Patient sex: M
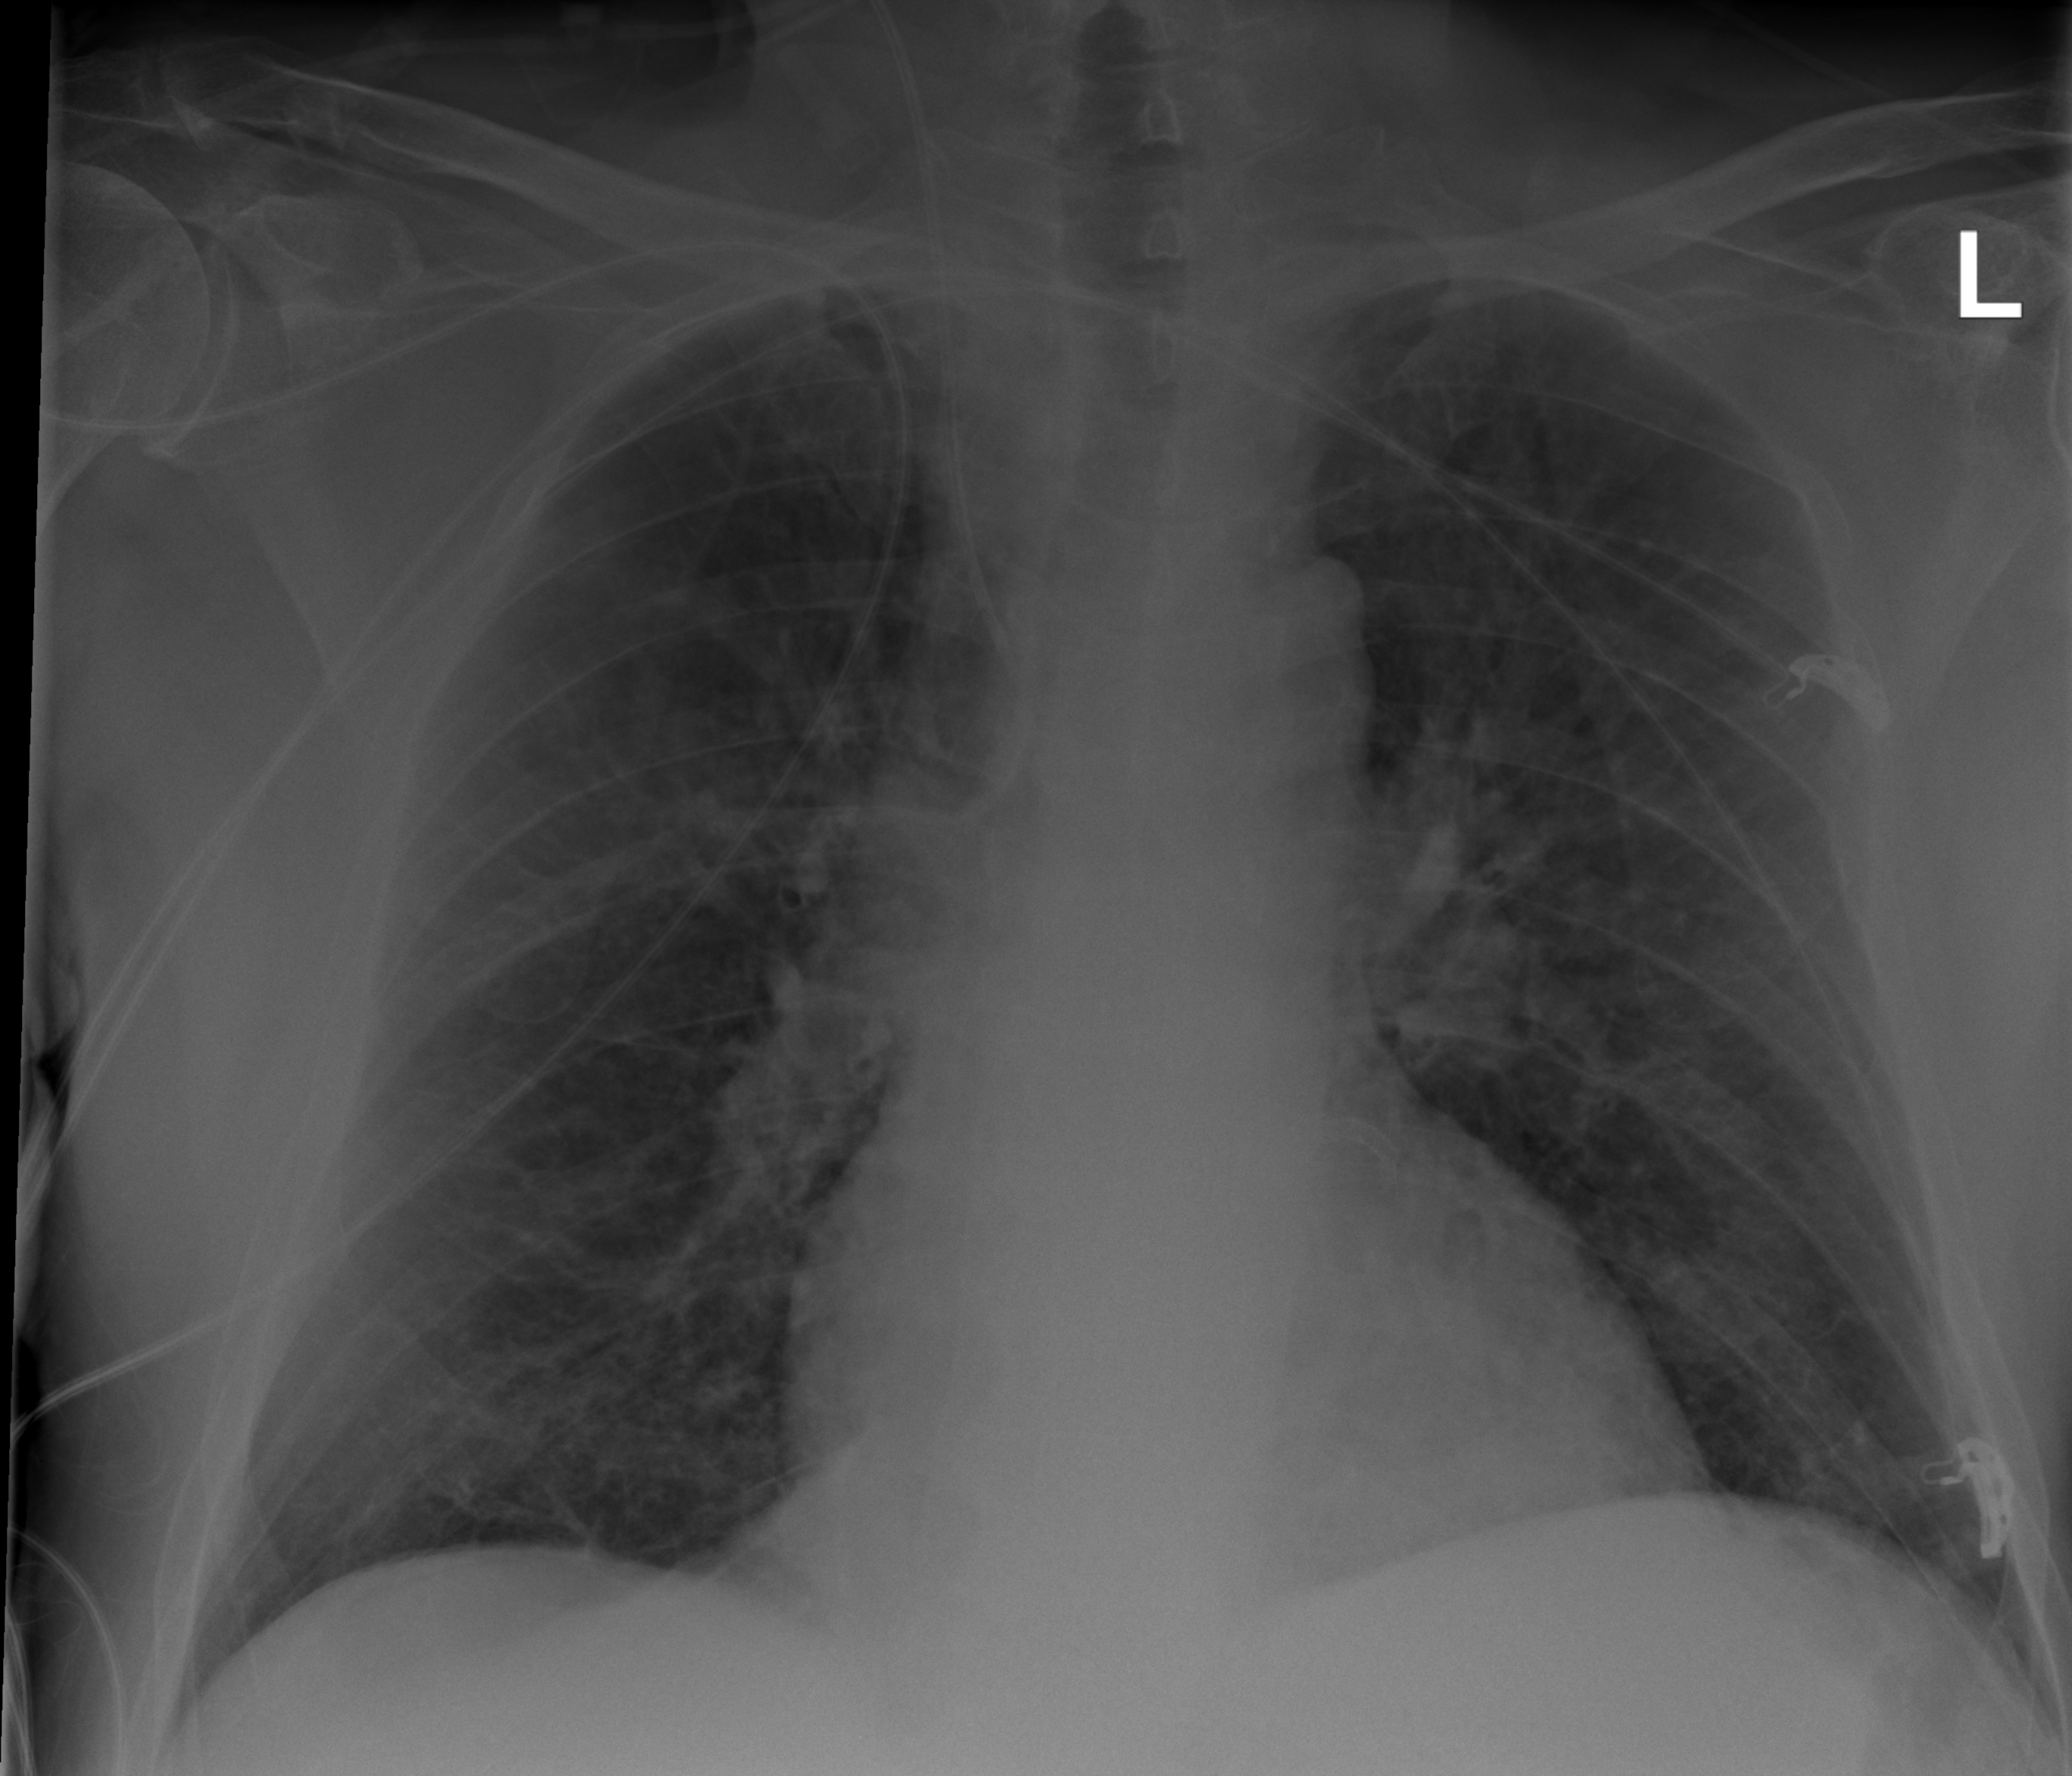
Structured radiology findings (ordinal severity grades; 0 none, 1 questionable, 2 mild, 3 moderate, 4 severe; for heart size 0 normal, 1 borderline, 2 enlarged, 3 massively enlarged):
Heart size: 1
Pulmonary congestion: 2
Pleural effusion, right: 0
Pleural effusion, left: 0
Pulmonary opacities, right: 2
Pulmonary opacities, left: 2
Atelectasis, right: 1
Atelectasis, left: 0